Field crop: tomato
Growth stage: 1
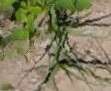
Species: cyperus